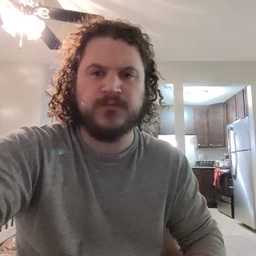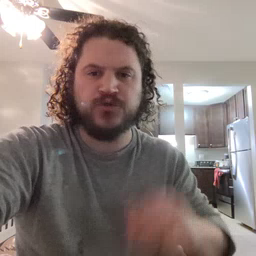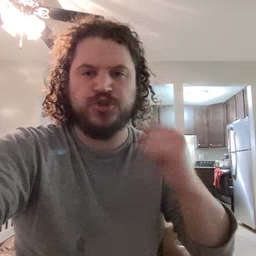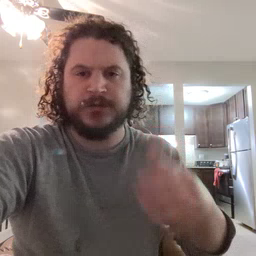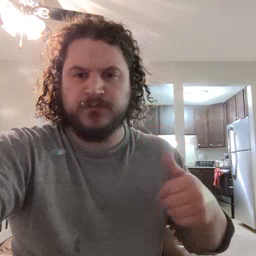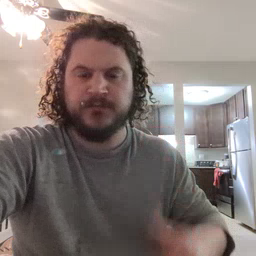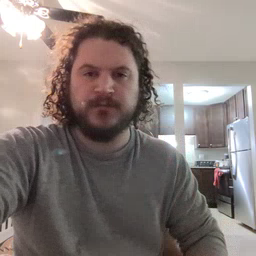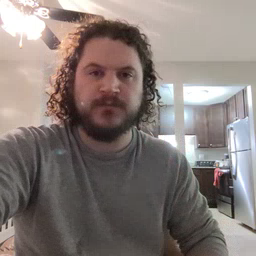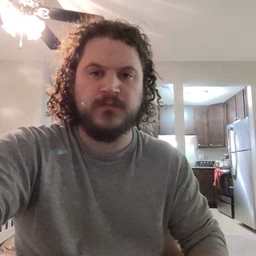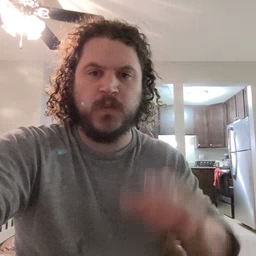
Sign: jeans